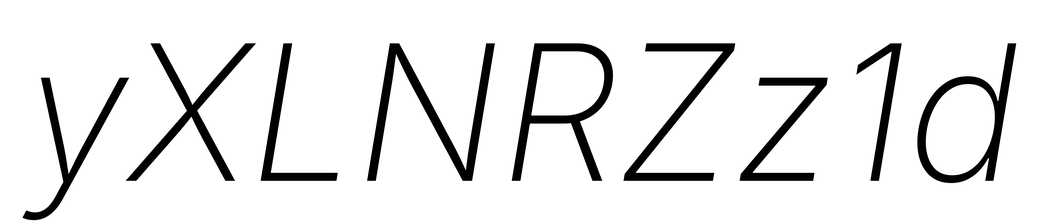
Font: Inter-Italic_ExtraLight_Italic